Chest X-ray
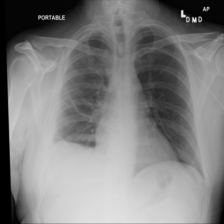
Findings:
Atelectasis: negative
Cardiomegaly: negative
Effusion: negative
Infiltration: negative
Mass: negative
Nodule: negative
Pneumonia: negative
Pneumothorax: negative
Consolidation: negative
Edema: negative
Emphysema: negative
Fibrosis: negative
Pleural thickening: negative
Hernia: negative